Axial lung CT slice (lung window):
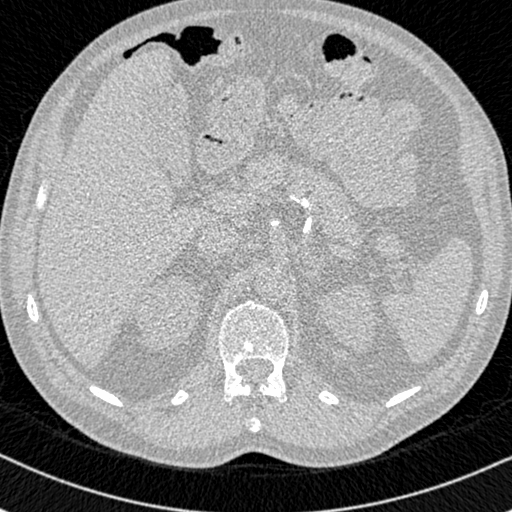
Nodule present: no